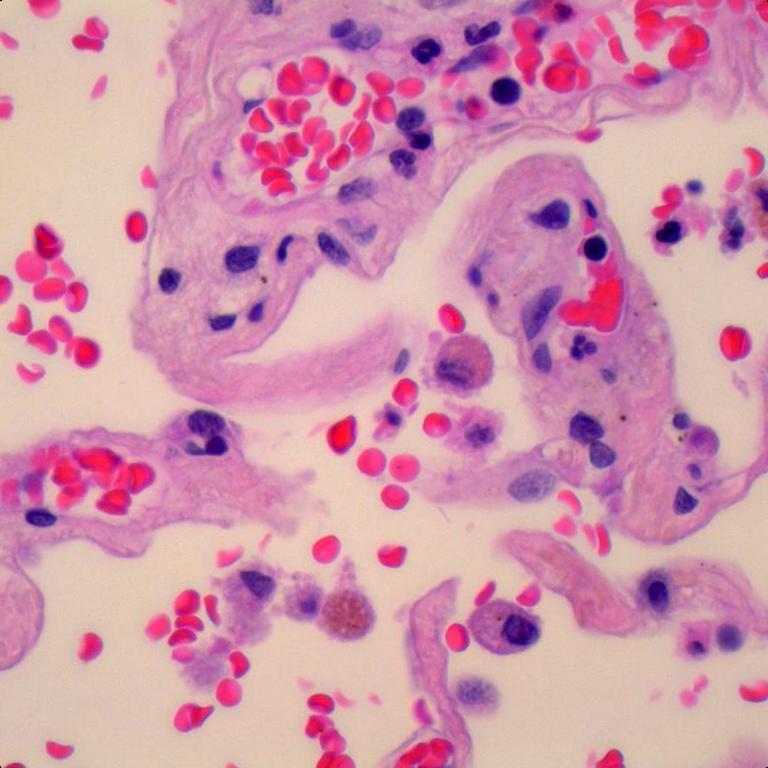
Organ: lung
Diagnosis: benign